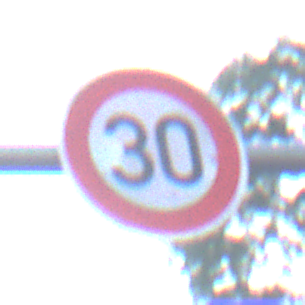
Verkehrszeichen: Geschwindigkeit30
Umgebung: Outdoor, Urban
Tageszeit: SunriseSunset
Wetter: Clear
Licht: Natural
Jahreszeit: NotSpecified
Kontrast: LowContrast